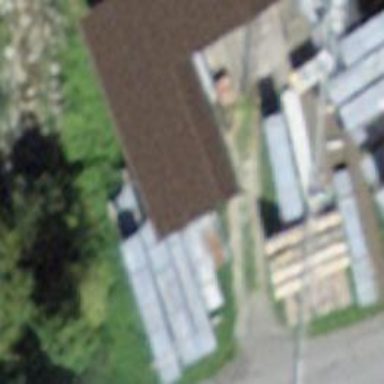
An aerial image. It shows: Barn.